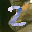
Label: 2